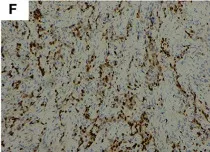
ERG (x100) in the majority of spindle cells.
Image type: pathology (immunostaining)